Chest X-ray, PA view. Patient: 56 years old, sex F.
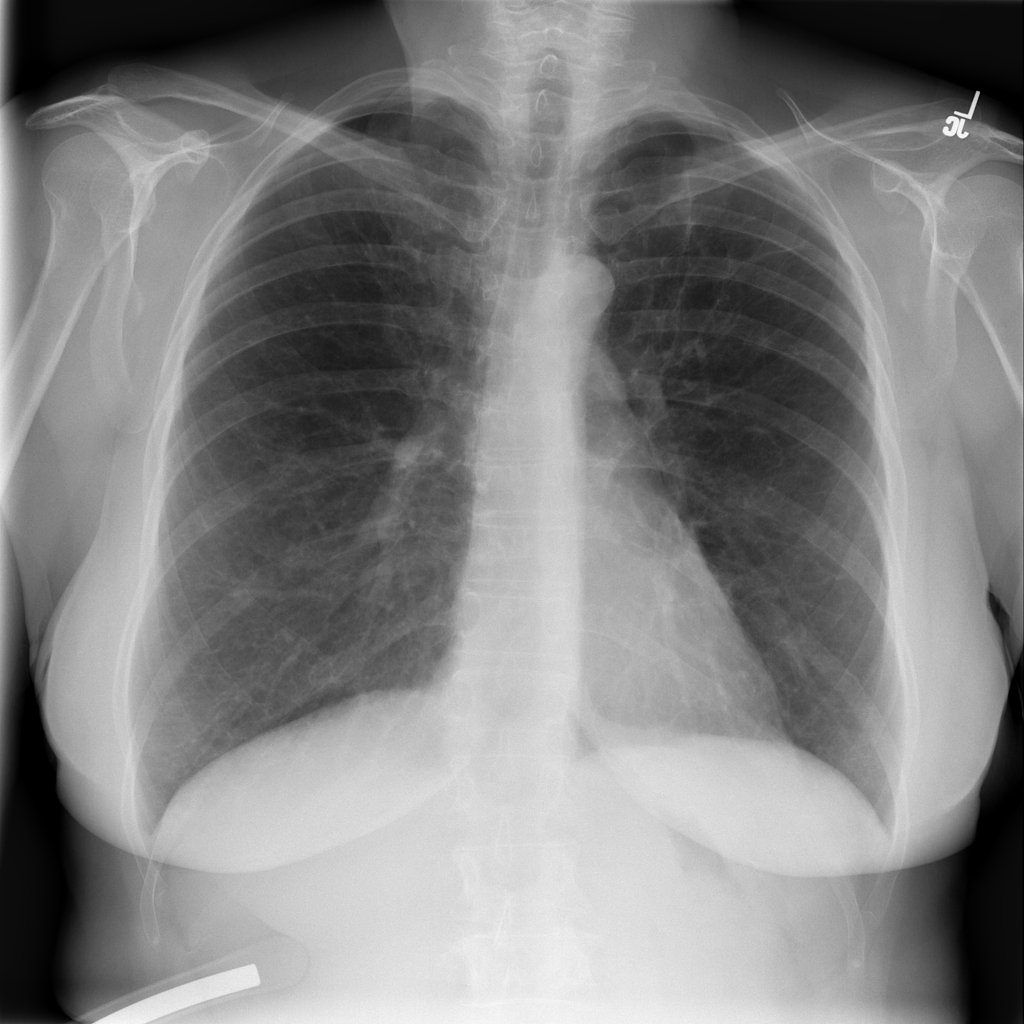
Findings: No Finding